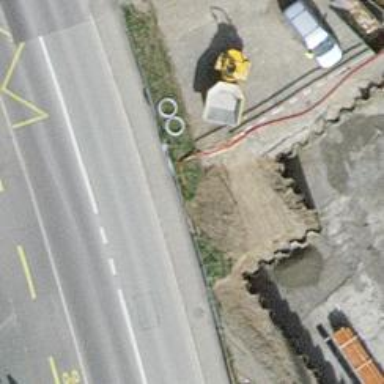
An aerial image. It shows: Asphalt sidewalk along cycleway.